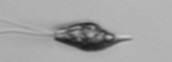
Label: Euglena